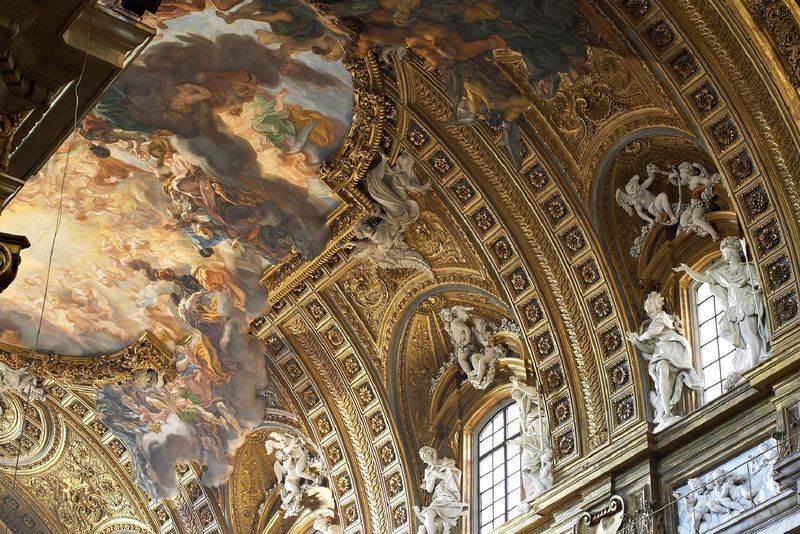
Titel: Deckengemälde “Anbetung des Namens Jesu” in Il Gesù in Rom
Künstler: Giovanni Battista Gaulli
Standort: Rom, Il Gesù (EU - I - Latium)
Schlagwörter: himmel, wolken, fenster, licht, blüten, gold, decke, innen, engel, figuren, kuppel, stuck, kabel, seil, skulpturen, prunk, putten, deckenmalerei, prunkvoll, deckenfresko, himmrl